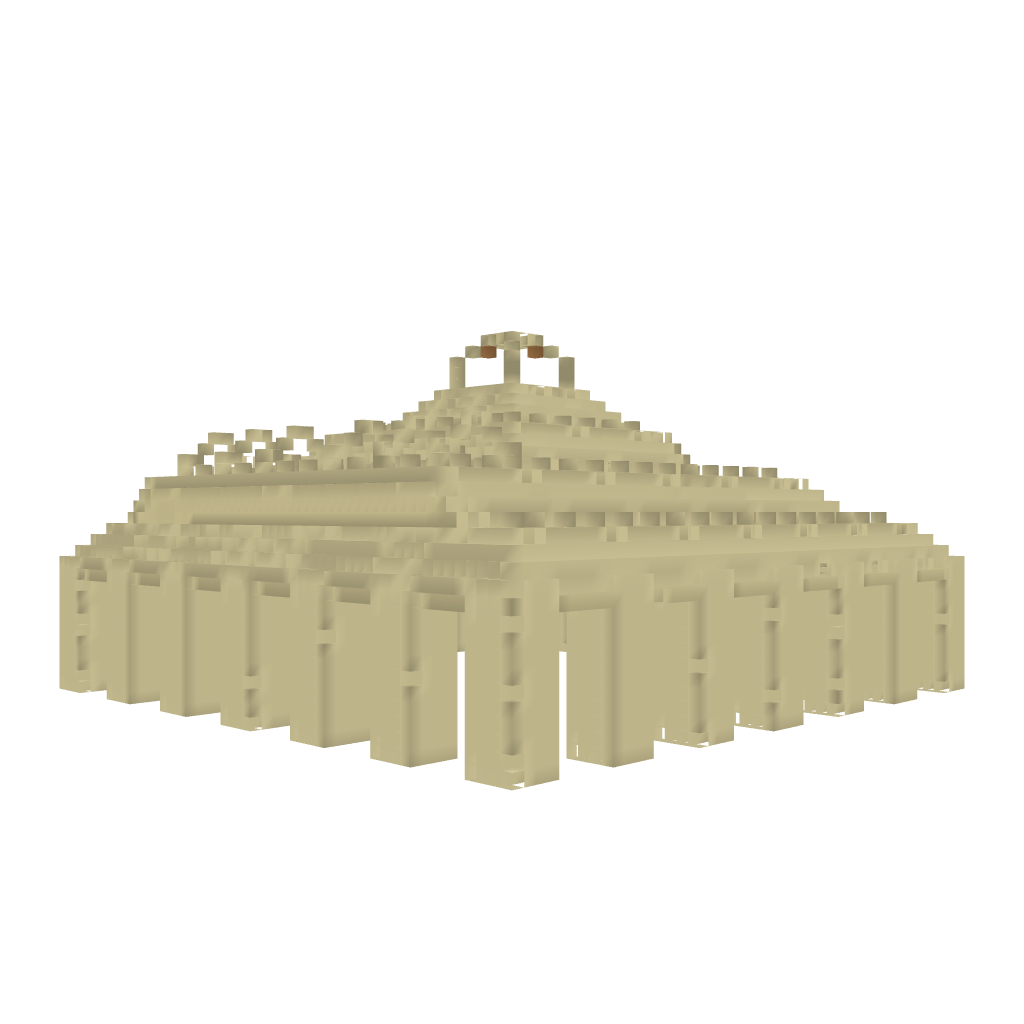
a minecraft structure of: Sea Temple: Sand